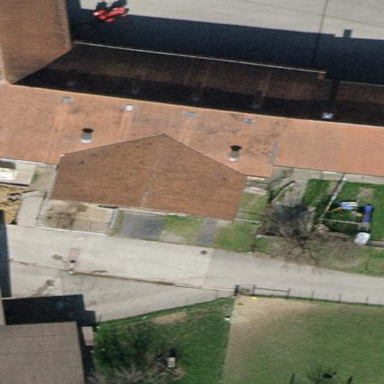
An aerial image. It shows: Gabled roof farm building.